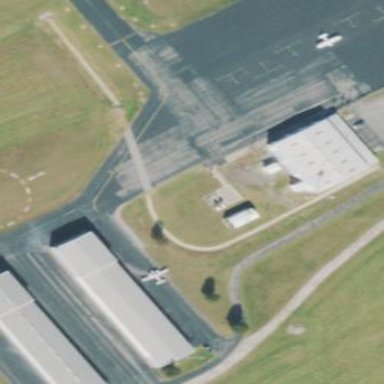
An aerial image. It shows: Apron at the airport.